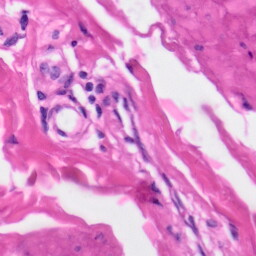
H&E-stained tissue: Skin